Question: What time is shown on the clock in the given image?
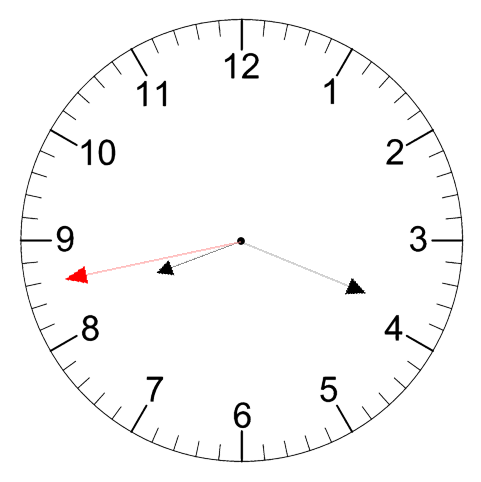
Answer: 08:18:43